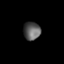
Tissue: lung
Cell type: Epithelial cells
Senescence score: 0.1884
Nuclear area (px): 302
Mean DAPI intensity: 91.957